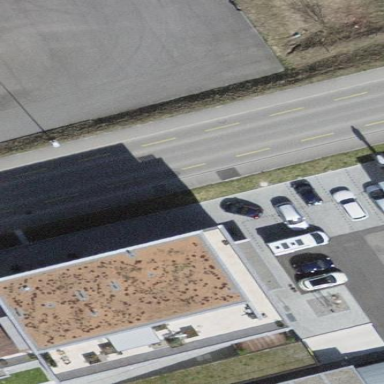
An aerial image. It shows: Building with tiled roof.